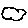
Label: cloud